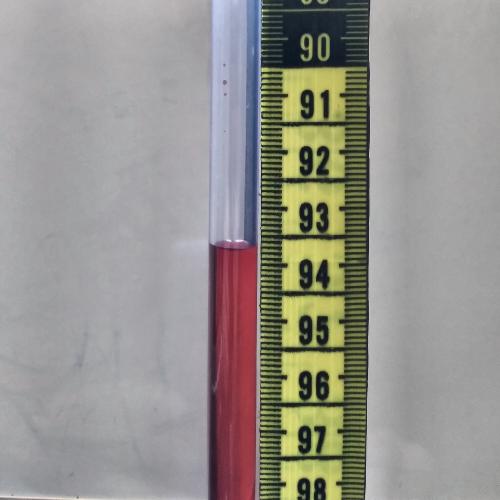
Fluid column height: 93.7 cm